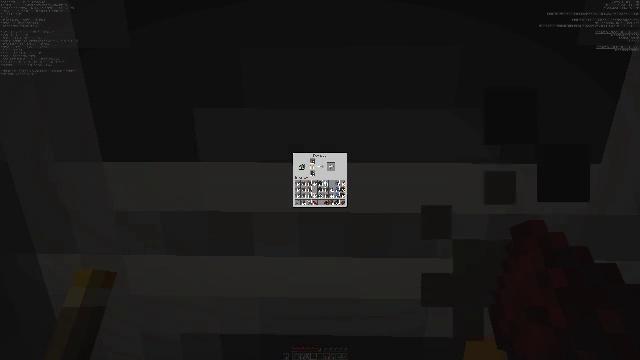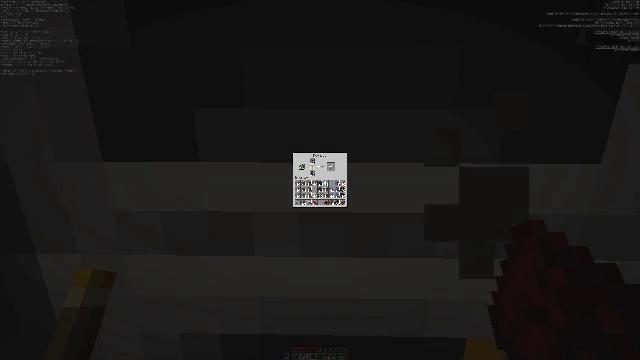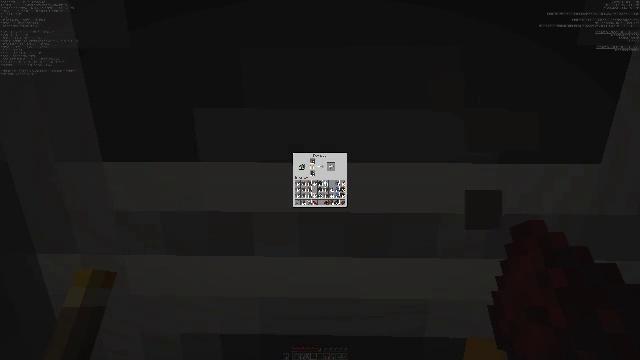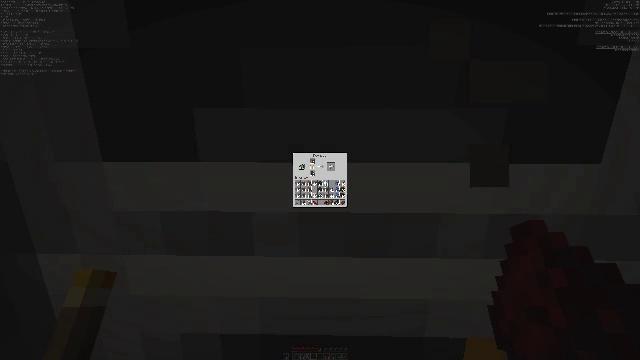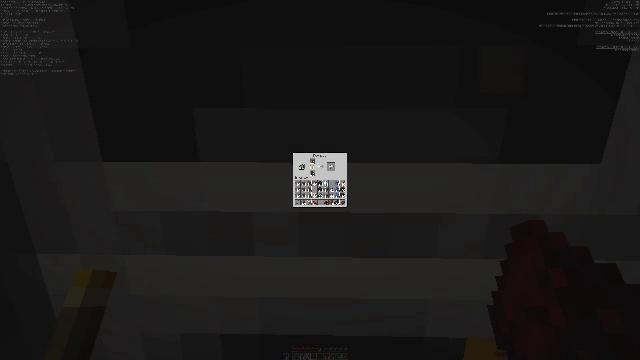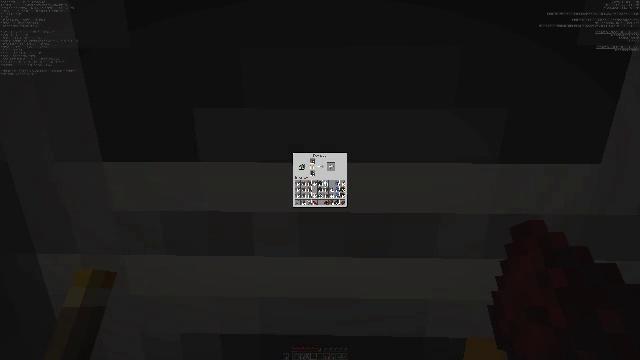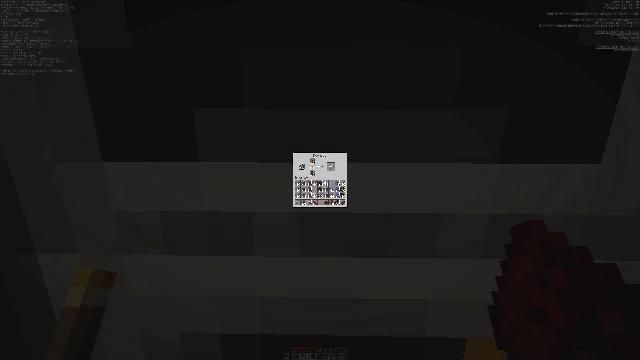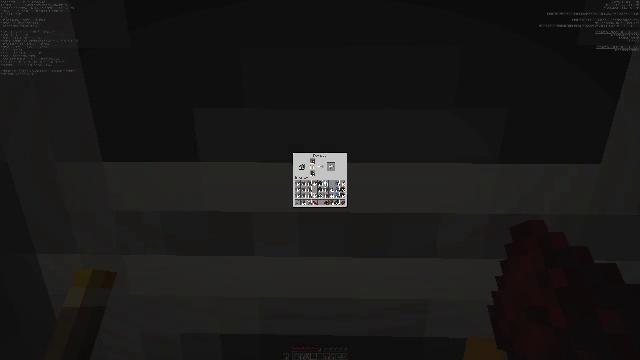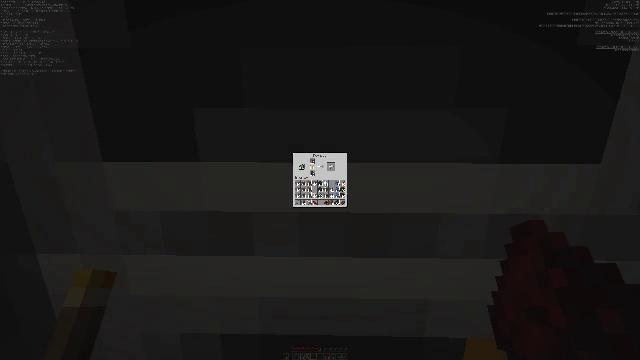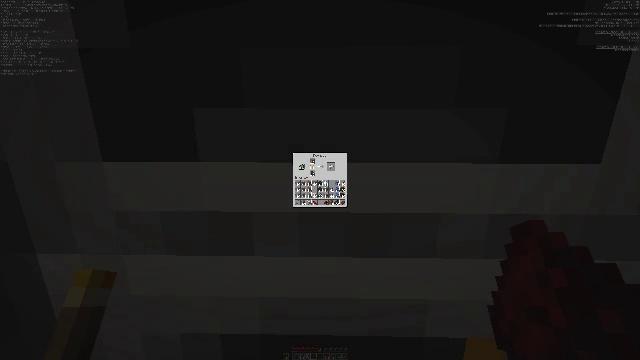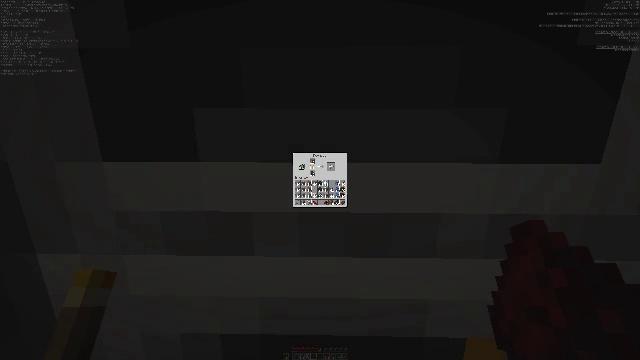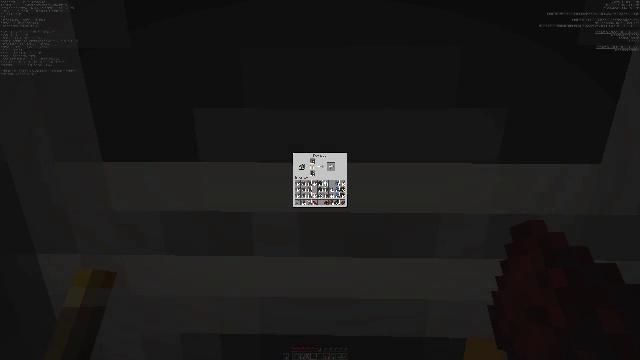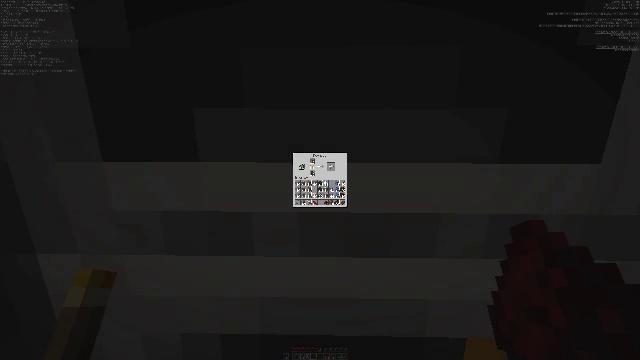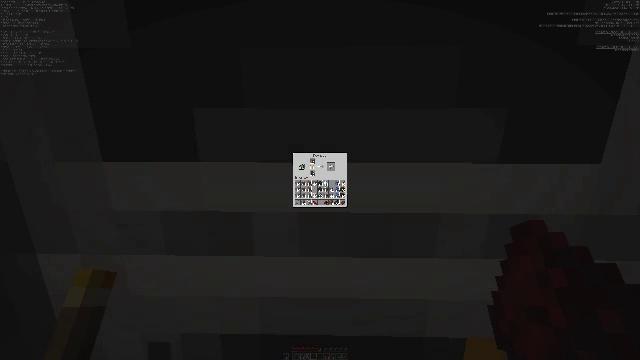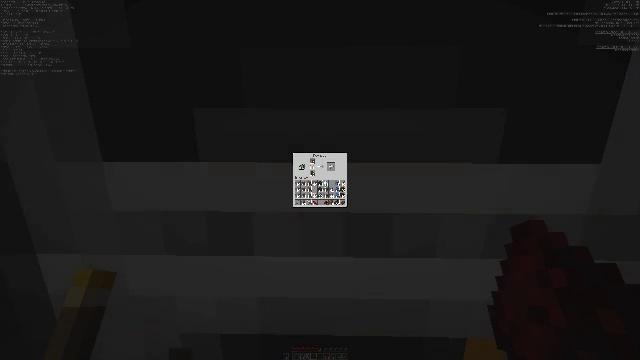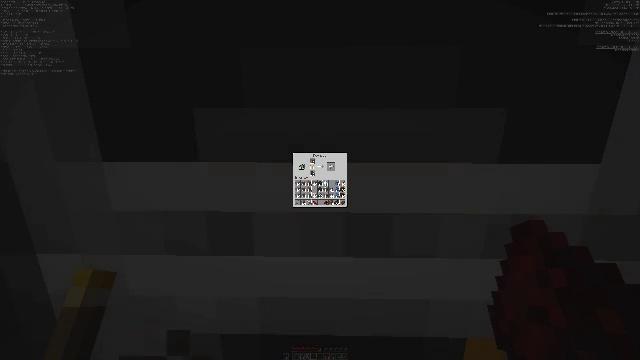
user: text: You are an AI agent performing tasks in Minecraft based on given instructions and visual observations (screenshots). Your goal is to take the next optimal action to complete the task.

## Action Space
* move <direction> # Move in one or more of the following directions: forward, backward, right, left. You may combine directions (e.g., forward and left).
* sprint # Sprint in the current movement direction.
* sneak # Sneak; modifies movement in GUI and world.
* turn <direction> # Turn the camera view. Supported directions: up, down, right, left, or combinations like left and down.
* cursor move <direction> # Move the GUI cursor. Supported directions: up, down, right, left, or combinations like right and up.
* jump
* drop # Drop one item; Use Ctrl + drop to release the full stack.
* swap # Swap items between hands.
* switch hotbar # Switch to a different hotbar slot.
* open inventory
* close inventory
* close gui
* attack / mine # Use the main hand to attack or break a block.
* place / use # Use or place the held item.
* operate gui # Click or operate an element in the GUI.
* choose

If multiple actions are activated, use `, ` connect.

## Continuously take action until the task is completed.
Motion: motion action
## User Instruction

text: Turn iron ore into an iron ingot.
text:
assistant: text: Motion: turn down
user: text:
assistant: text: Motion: no_op
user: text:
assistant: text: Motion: no_op
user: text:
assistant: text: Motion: no_op
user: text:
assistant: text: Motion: no_op
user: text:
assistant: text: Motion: no_op
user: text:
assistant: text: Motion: no_op
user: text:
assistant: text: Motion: no_op
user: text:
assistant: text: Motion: no_op
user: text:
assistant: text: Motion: no_op
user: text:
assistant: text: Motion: no_op
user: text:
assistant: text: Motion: no_op
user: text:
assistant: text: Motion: no_op
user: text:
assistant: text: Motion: no_op
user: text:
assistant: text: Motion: no_op
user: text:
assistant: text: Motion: no_op
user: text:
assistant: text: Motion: no_op
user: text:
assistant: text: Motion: no_op
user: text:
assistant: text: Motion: no_op
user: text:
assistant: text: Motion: no_op
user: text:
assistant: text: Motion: no_op
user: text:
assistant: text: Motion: no_op
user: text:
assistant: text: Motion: no_op
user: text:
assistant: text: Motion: no_op
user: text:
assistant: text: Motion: no_op
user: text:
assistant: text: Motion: no_op
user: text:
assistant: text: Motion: no_op
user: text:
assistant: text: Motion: no_op
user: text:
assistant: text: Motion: no_op
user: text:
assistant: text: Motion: no_op